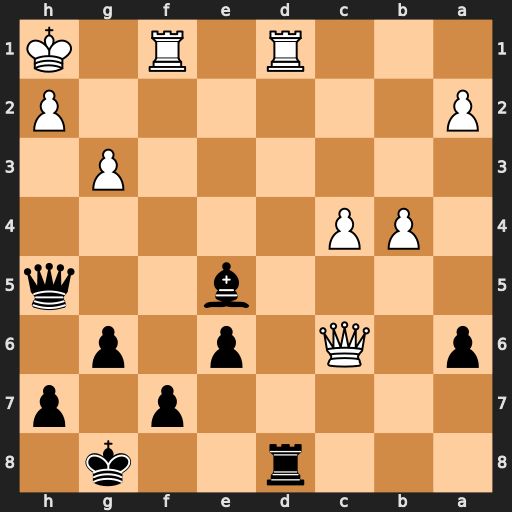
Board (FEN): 3r2k1/5p1p/p1Q1p1p1/4b2q/1PP5/6P1/P6P/3R1R1K
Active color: b
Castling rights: -
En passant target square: -
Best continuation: Rxd1 Qe8+ Kg7 Qxf7+ Kh6 Qf8+ Bg7